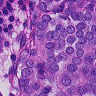
Metastatic tissue present: yes